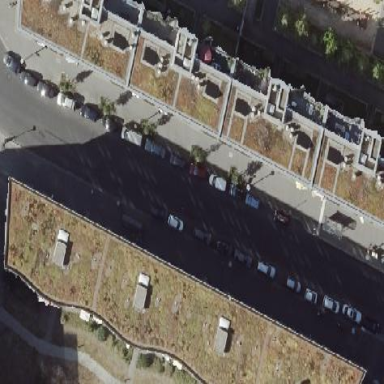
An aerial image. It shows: Building with apartments and flat roof.